Question: This may sound like an easy question but the answers on the net all point to the basics of setting up an environment and referencing it in the project/package.
The scenario that I have encountered was never mentioned anywhere so I thought it would be good to document the behaviour here.
Below is the steps to reproduce the problem:
1. Create a new package: 'Package1.dtsx'
2. Create a new (package) parameter: 'Test, Int32, Required'
3. Deploy the project.
4. Goto Integration Services Catalogs and navigate to the package.
5. Right click on the package and then Configure...
6. Click on "..." next to the package parameter 'Test'
7. You will see that '"Use environment variable"' option is disabled/grayed out.

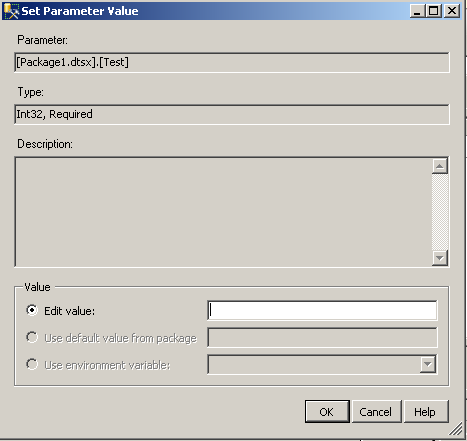
Answer: Most answers from blogs and forums will now say that you need to create an environment and link it to the package, blah, blah. However, none of them mentions the fact that in order for the option to be enabled, you must have variables with !
Allow me to demonstrate.
1. Create an environment: Demo
2. Create a variable: Test, String
3. Notice that the data type of the environment variable is different to the package paramter.
4. Link the environment Demo to the package Package1.dtsx
5. This is where most answers on the net stop. If you have done what I've told you to do up until now, your "Use environment variable option is still disabled/grayed out. Why? Because the data types are not matching. IMPORTANT - variable names don't have to match, only the data types.
6. Now let's finish it. Go back to the environment and create another variable that's Int32: Aha, Int32, 0
7. Go back to Configure... and click on "..." next to the package parameter Test
8. See how the "Use environment variable" option is now enabled?